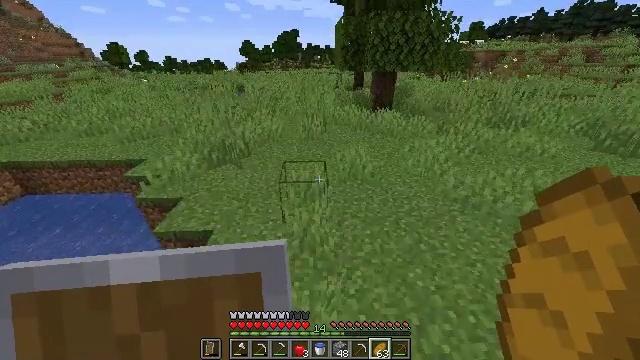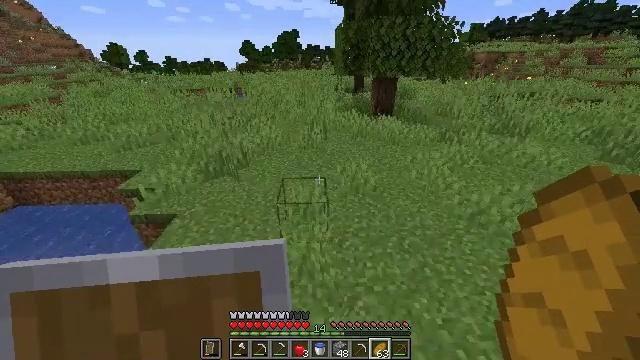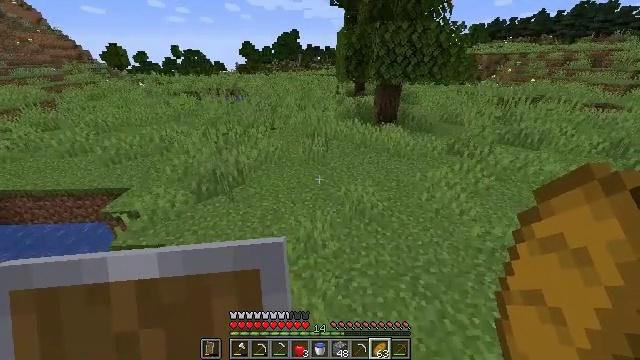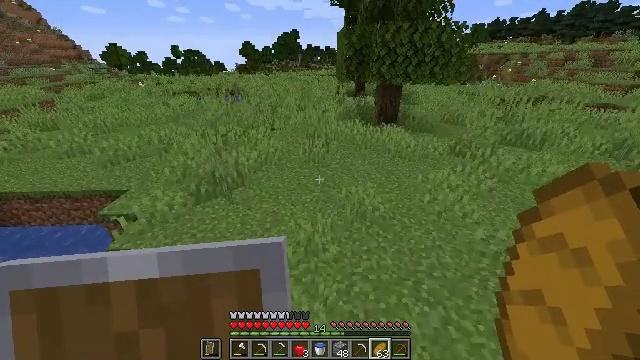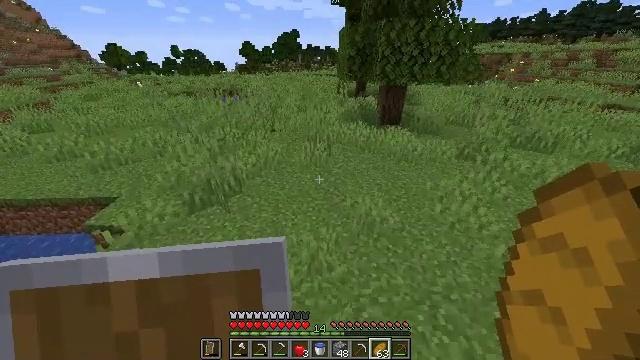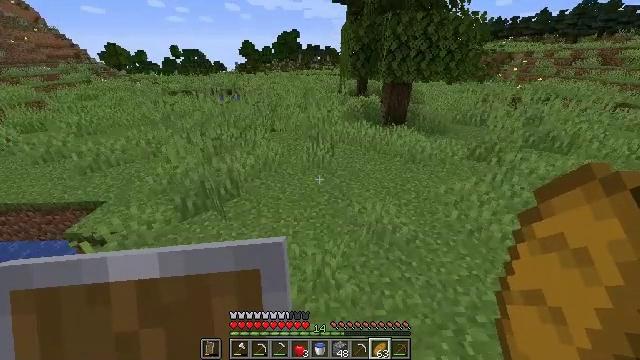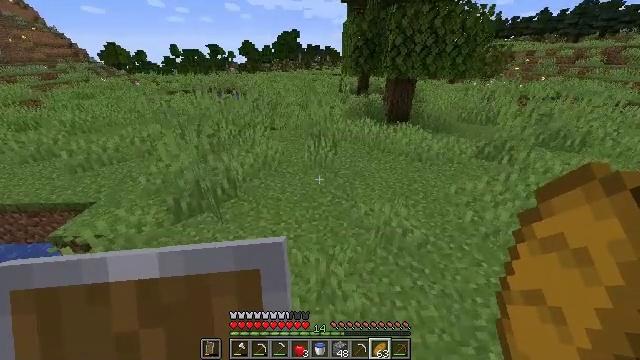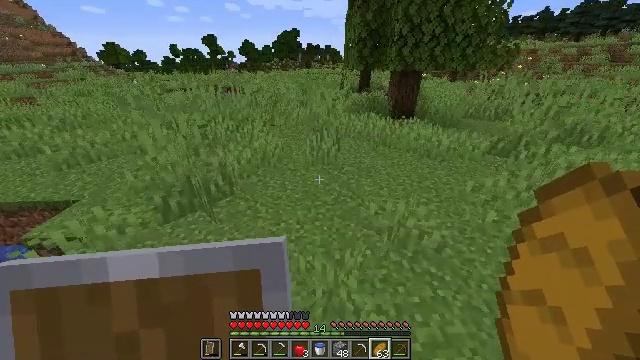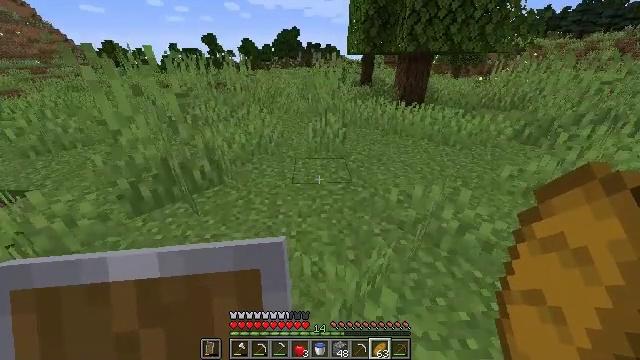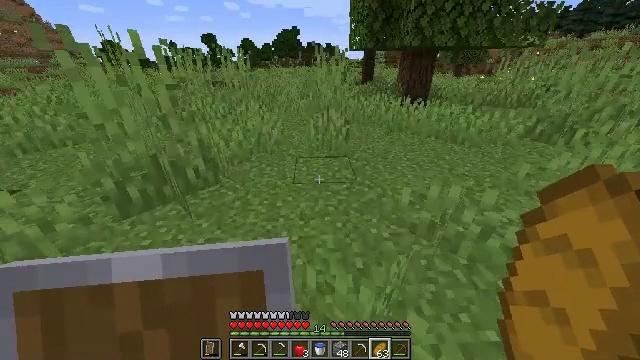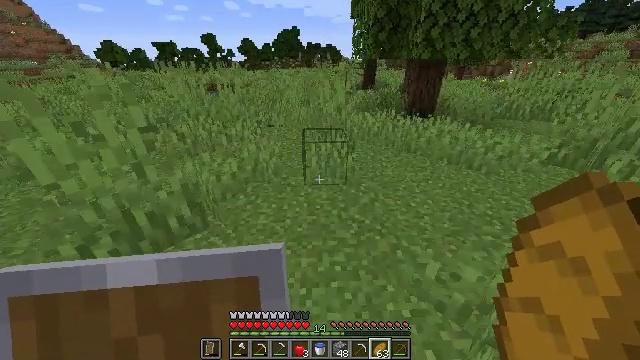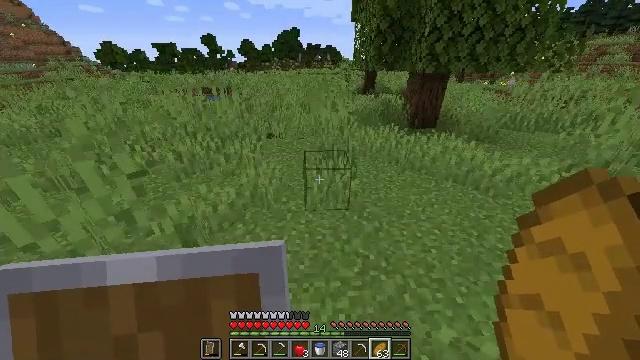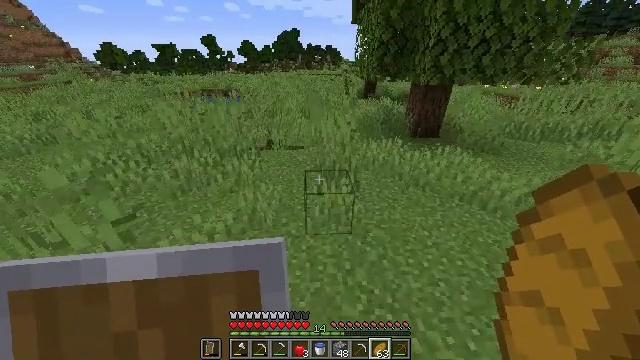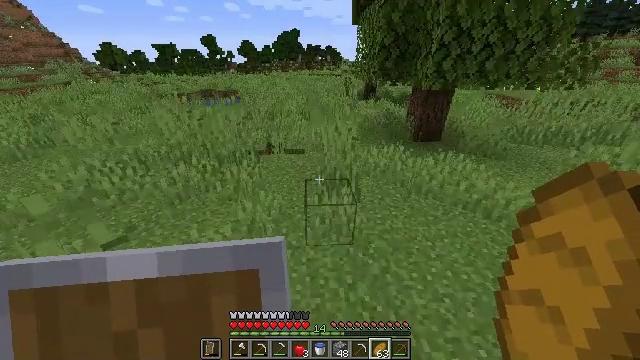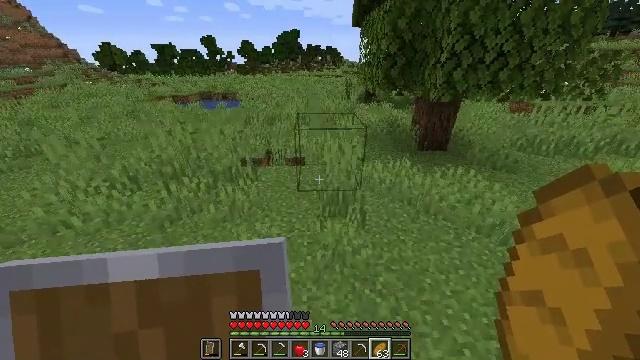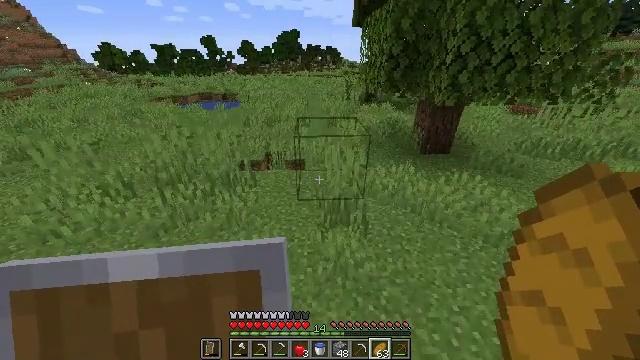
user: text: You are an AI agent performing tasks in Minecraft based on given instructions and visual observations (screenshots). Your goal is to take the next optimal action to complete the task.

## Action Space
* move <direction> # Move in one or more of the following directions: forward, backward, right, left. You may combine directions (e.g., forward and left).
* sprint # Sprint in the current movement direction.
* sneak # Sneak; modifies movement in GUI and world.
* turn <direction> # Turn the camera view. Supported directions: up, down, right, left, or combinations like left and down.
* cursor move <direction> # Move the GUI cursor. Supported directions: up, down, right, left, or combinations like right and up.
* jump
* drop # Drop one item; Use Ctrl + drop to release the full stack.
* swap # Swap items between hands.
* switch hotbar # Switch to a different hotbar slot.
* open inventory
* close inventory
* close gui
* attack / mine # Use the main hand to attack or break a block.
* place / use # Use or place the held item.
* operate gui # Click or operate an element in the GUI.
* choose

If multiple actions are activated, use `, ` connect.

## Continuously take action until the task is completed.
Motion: motion action
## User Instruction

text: Collect a hay block for crafting.
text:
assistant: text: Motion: move forward and move left, sprint, jump
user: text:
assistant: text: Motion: move forward and move left, sprint, jump
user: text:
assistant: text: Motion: move forward and move left, sprint, jump
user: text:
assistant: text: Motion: move forward and move left, sprint, jump
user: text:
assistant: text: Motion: move forward and move left, sprint, jump
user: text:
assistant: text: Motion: move forward, sprint, jump
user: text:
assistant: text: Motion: move forward, sprint, jump
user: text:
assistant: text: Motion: move forward, sprint, jump
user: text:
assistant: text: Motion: move forward, sprint, jump
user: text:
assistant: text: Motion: move forward, sprint, jump
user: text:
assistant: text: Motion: move forward, sprint, jump
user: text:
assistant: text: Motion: move forward, sprint, jump
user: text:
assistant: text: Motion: move forward, sprint, jump
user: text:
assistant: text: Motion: move forward, sprint, jump
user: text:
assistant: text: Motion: move forward, sprint, jump
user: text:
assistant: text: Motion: move forward, sprint, jump
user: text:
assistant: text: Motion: move forward, sprint, jump
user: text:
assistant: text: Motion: move forward, sprint, jump
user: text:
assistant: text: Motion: move forward, sprint, jump
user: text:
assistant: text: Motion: move forward, sprint, jump
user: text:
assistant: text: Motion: move forward, sprint, jump
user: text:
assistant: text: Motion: move forward, sprint, jump
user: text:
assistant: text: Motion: move forward, sprint, jump
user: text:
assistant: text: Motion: move forward, sprint, jump
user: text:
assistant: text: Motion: move forward, sprint, jump
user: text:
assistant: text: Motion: move forward, sprint, jump
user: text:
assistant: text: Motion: move forward, sprint, jump
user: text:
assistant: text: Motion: move forward, sprint, jump
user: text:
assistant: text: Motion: move forward, sprint, jump
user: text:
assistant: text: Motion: move forward, sprint, jump